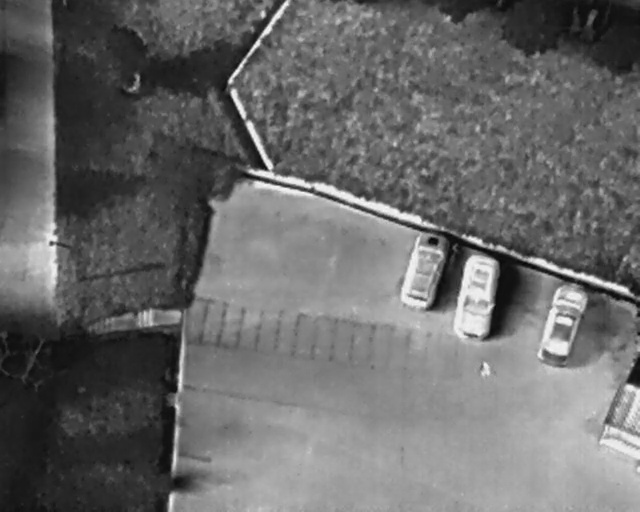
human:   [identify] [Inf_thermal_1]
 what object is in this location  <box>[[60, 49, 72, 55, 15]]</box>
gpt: <ref>1 medium car at the center</ref>

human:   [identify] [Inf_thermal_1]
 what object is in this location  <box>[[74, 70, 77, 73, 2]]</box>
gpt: <ref>1 medium person at the bottom right</ref>